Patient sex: M
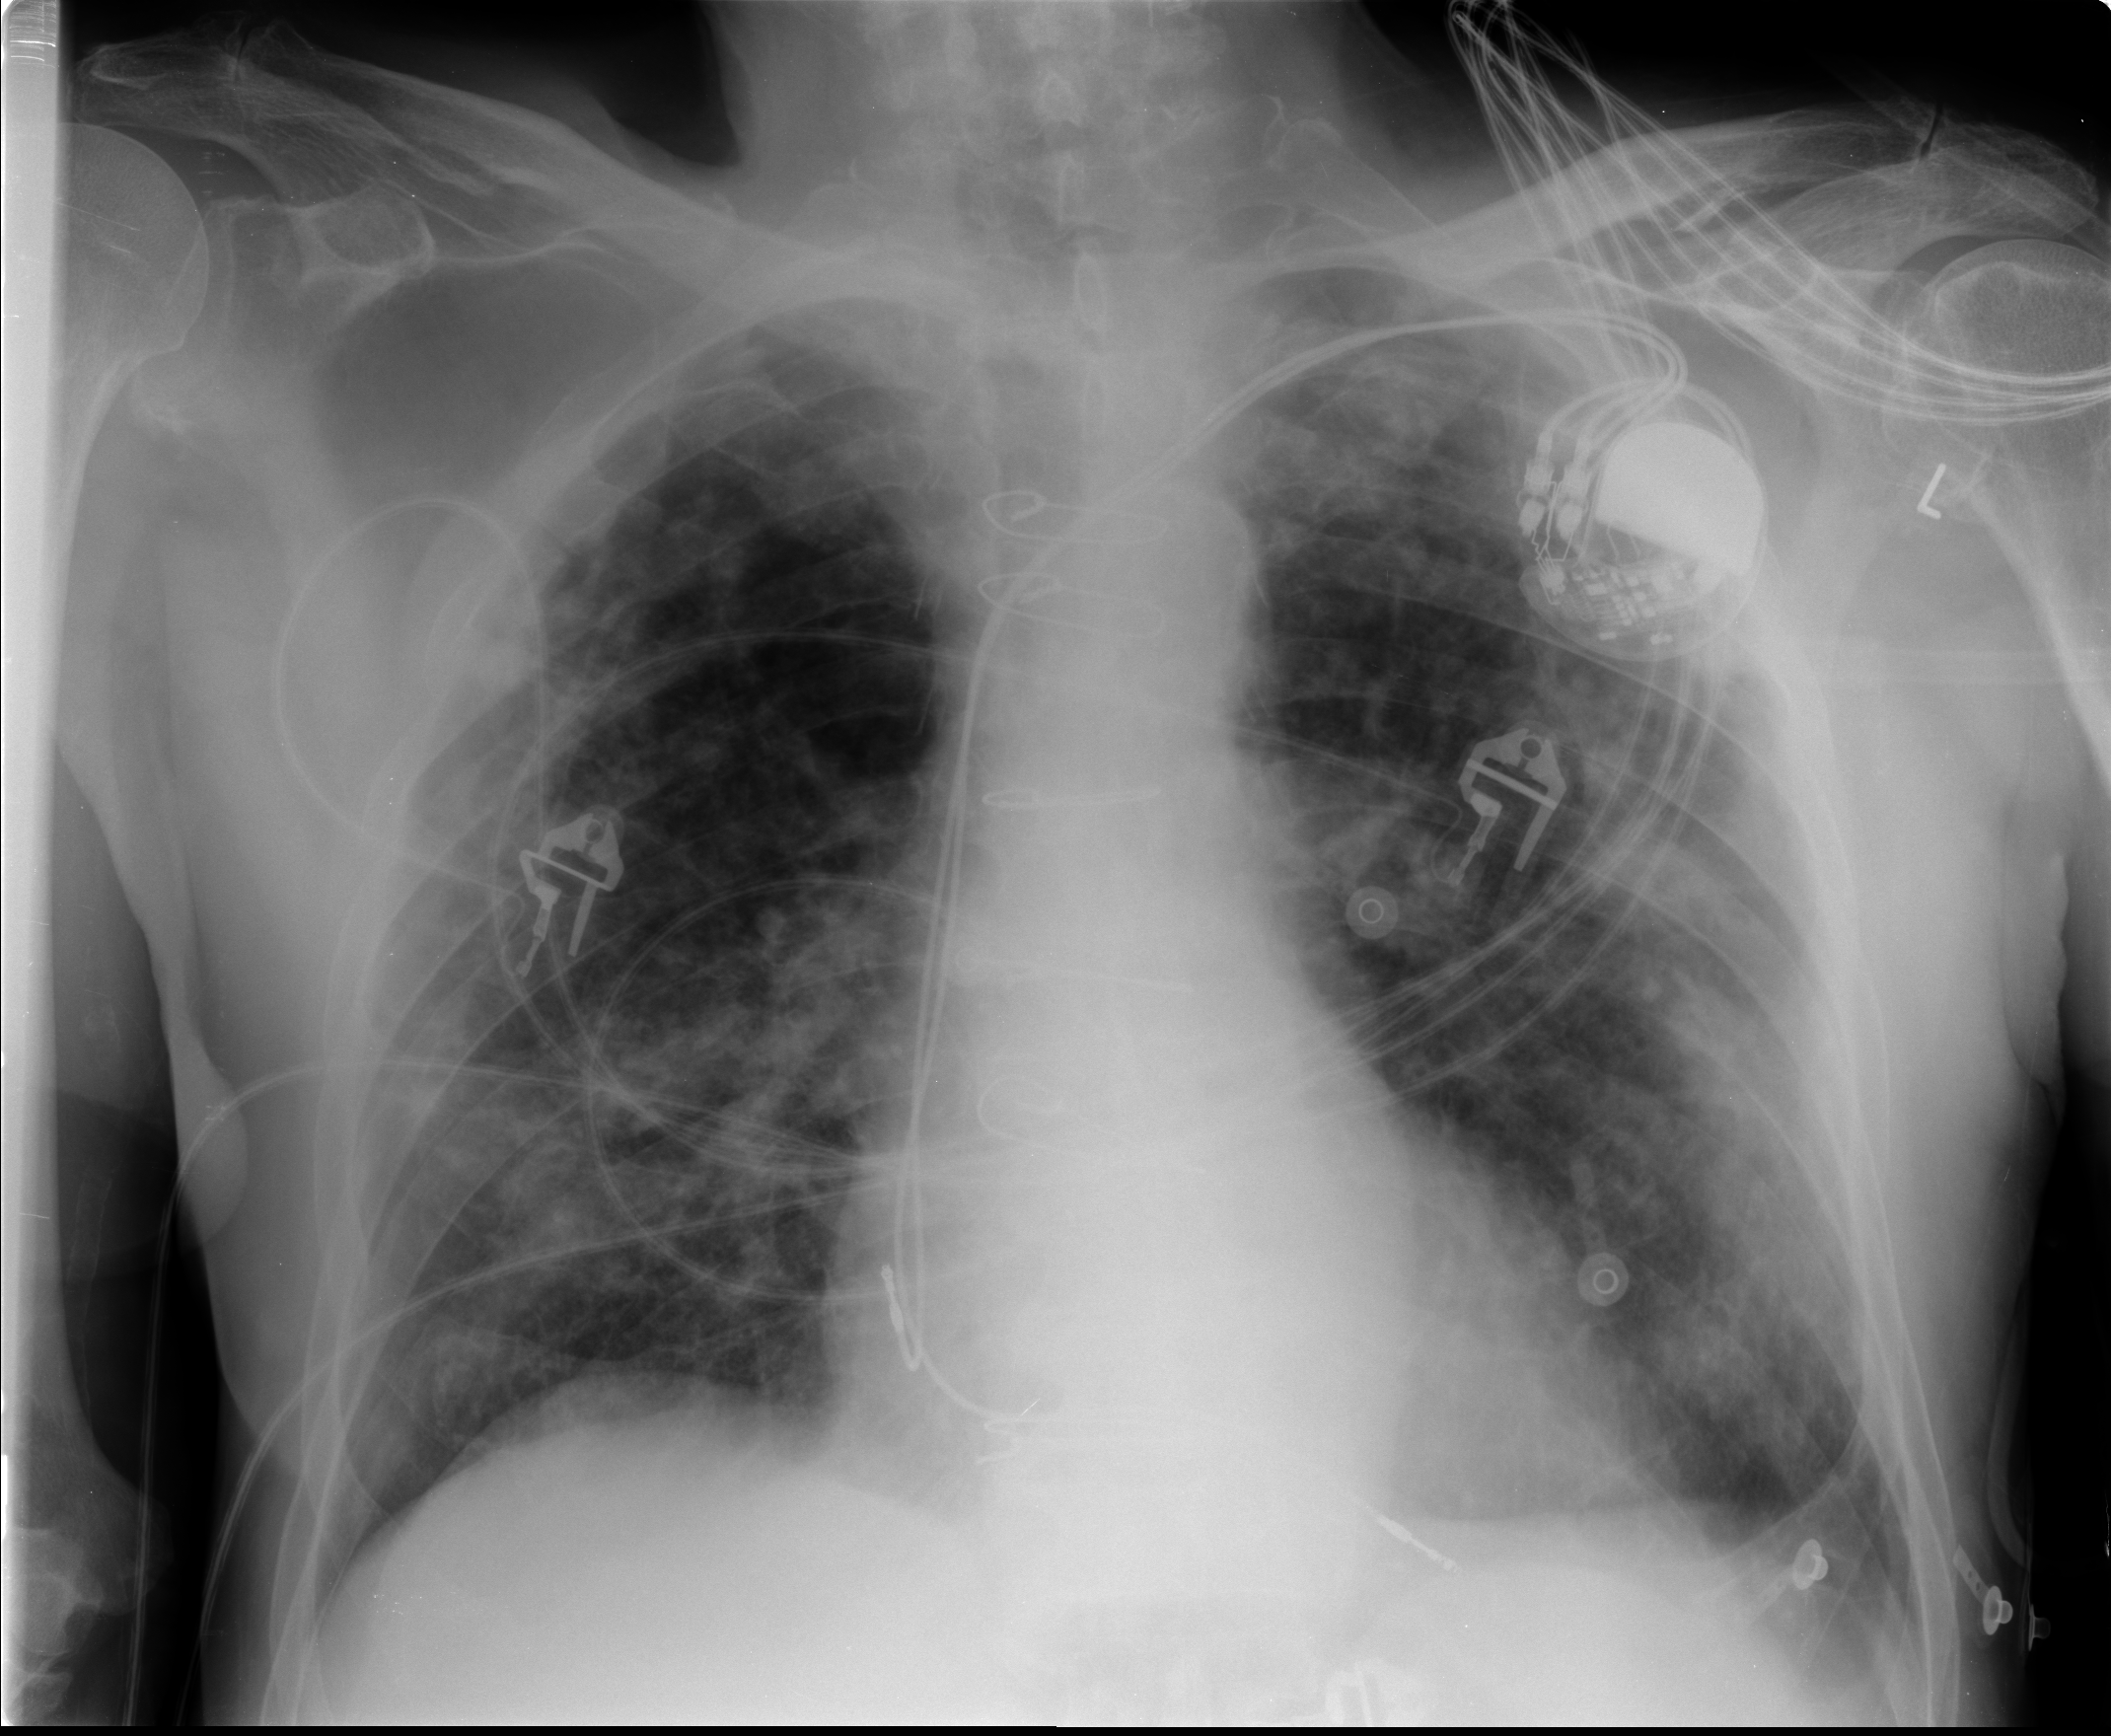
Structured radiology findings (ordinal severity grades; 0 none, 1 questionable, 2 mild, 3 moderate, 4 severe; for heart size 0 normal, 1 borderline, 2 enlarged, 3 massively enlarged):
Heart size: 0
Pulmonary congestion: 0
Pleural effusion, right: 0
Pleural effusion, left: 2
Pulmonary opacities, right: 3
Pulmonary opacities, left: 3
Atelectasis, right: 0
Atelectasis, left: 0